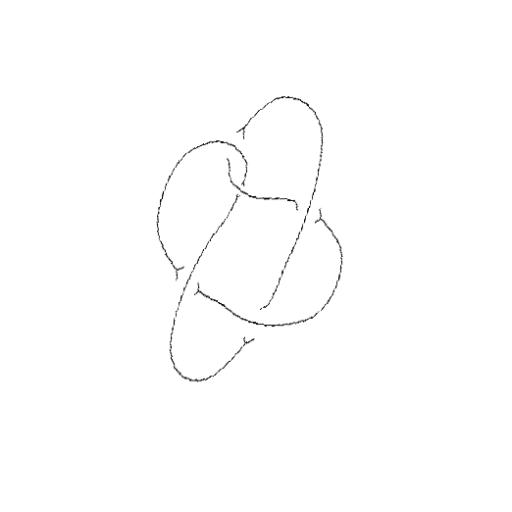
Crossing number: 5